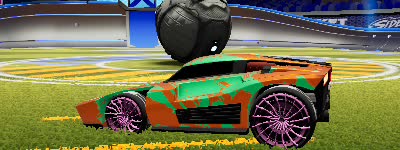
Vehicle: breakout